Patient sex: F
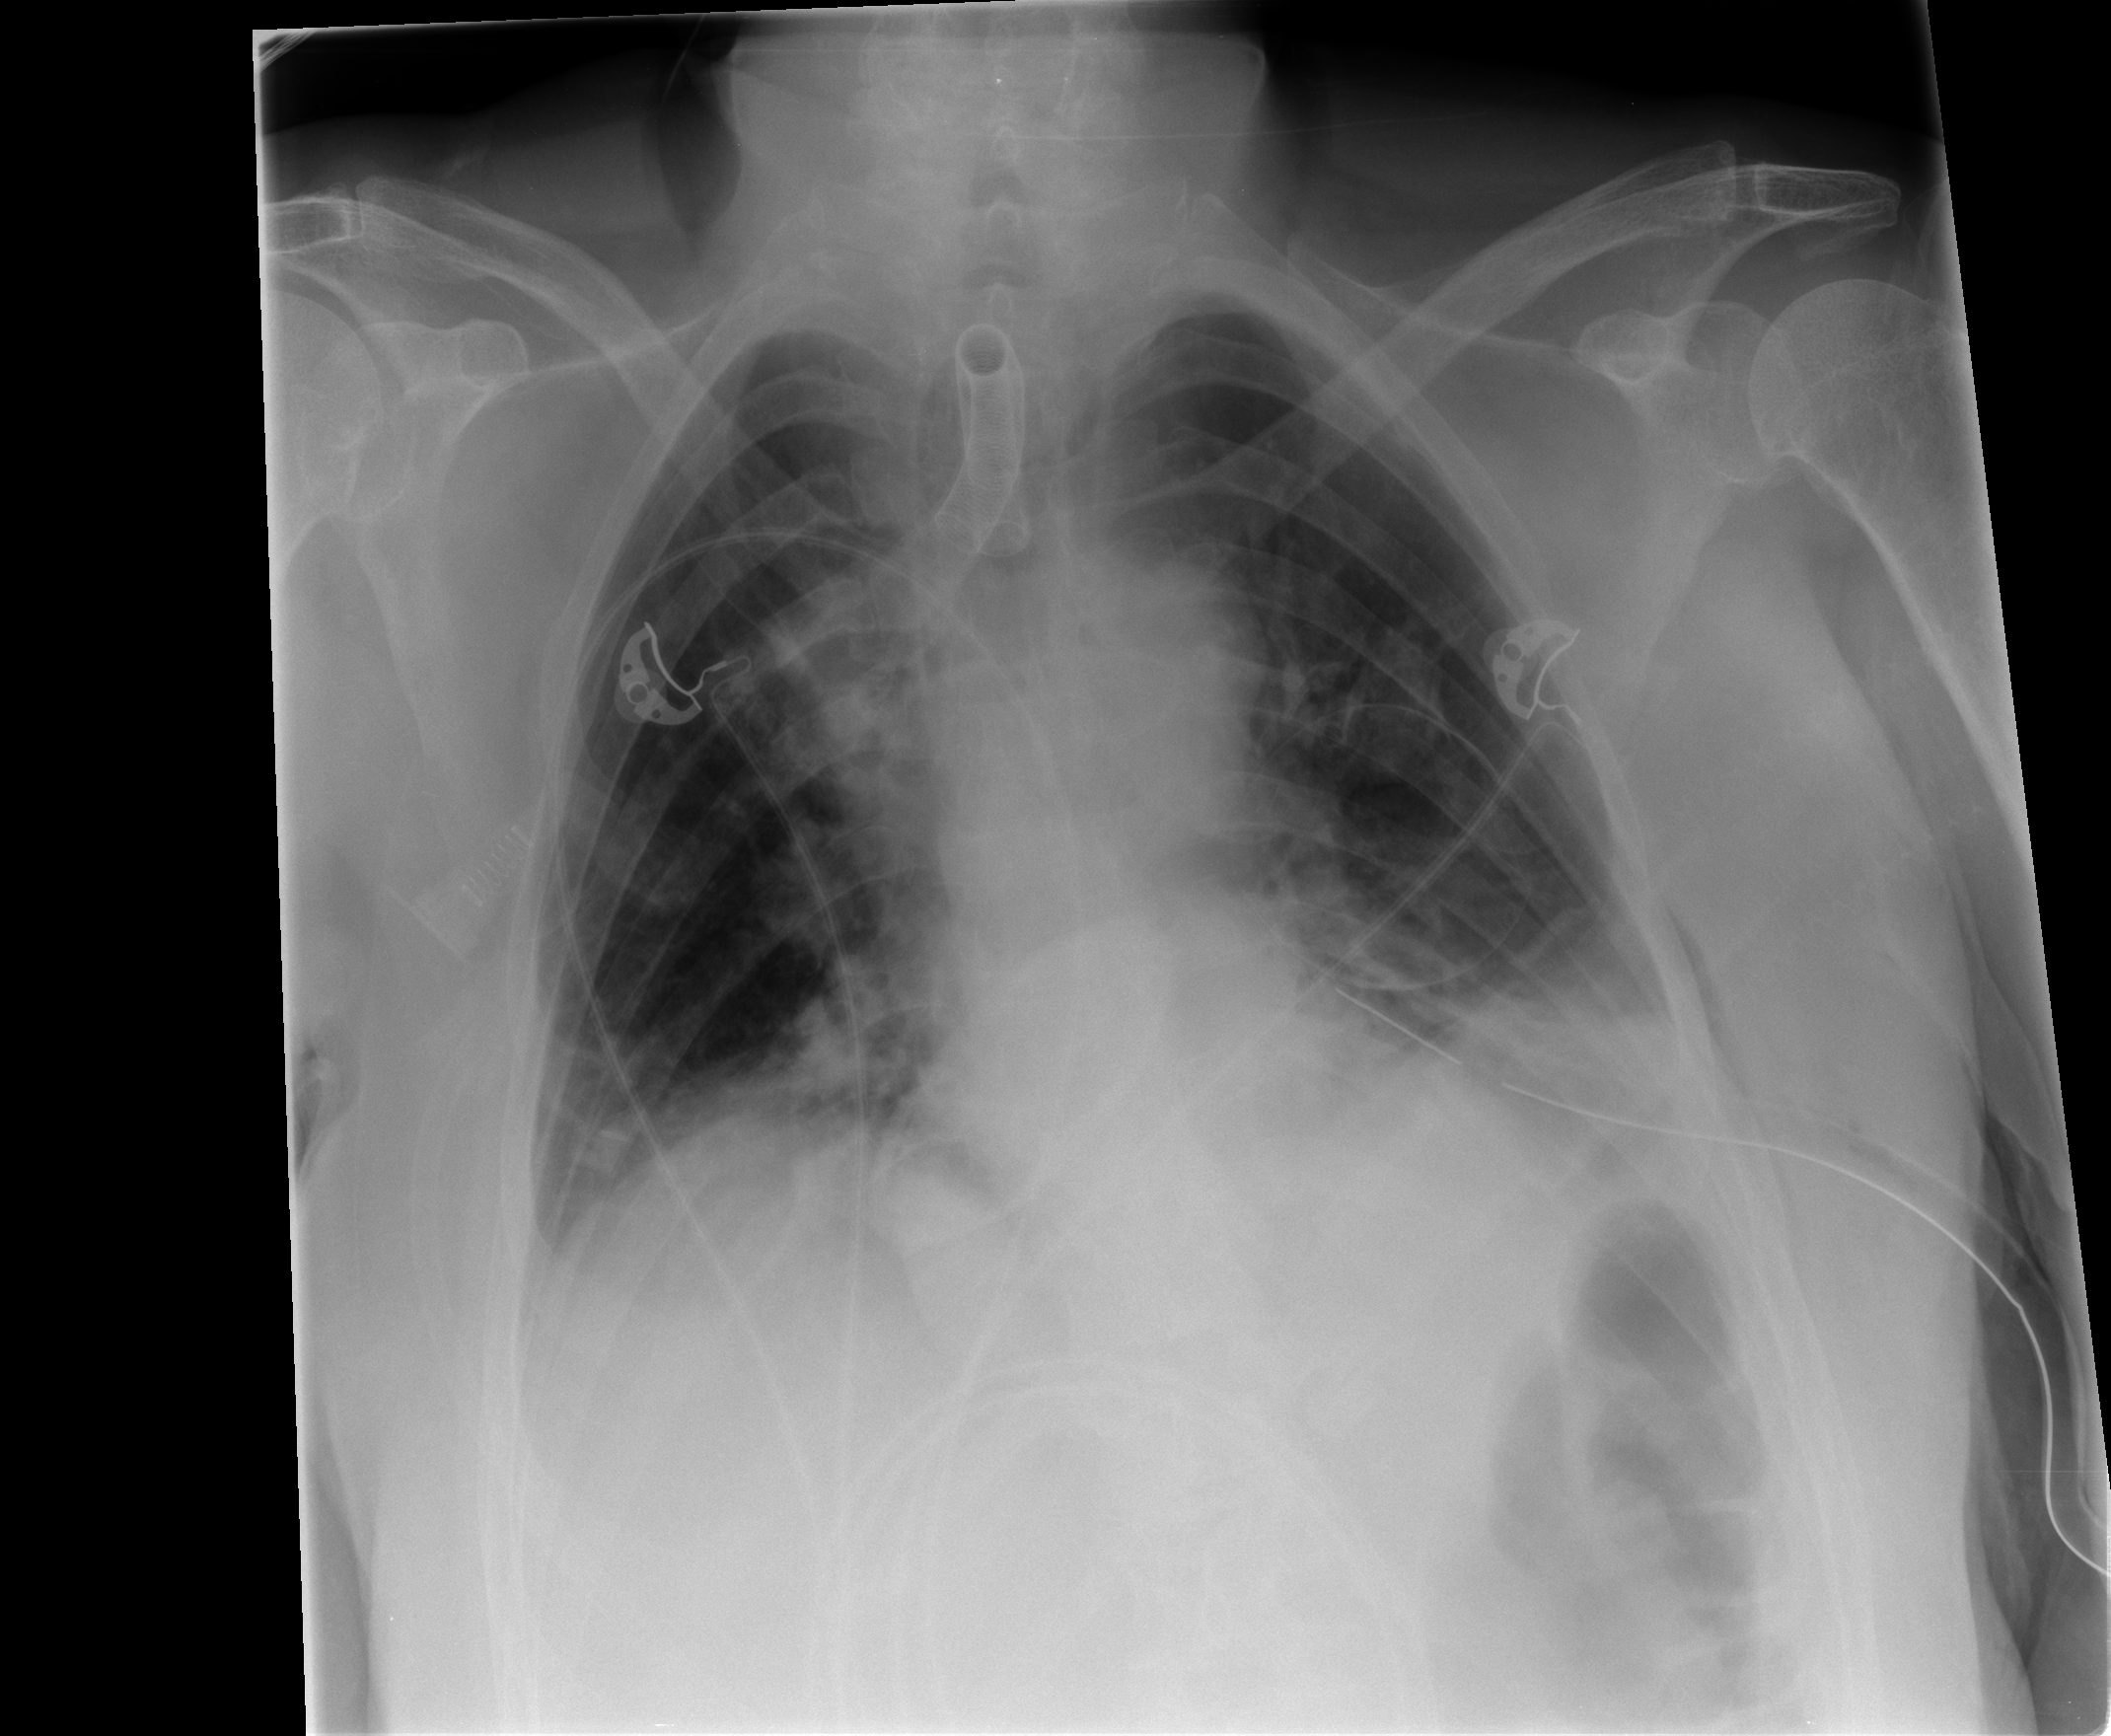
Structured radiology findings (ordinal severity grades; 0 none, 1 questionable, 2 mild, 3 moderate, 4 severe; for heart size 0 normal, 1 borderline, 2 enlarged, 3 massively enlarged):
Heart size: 1
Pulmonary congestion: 0
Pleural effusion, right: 0
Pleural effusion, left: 2
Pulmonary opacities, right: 0
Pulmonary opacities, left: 0
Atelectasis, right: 2
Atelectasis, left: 2